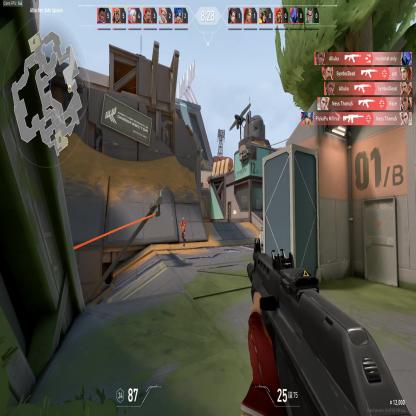
Label: enemy